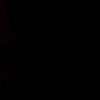
Label: space